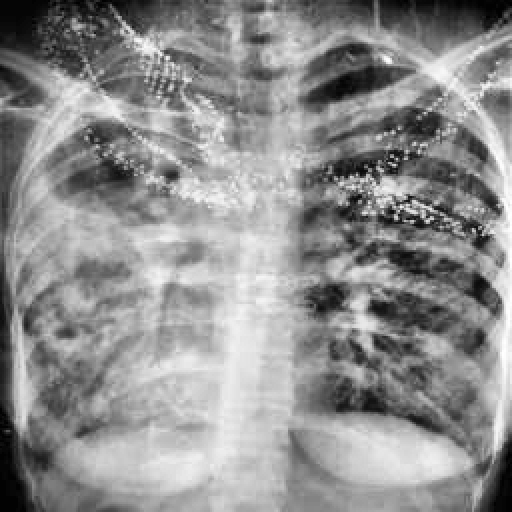
Finding: TUBERCULOSIS